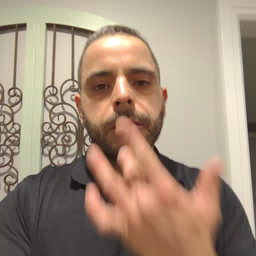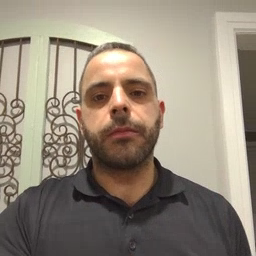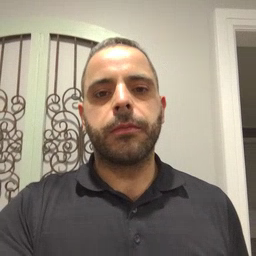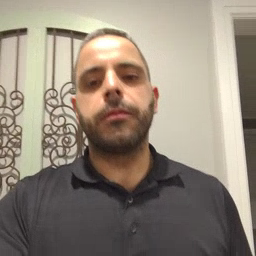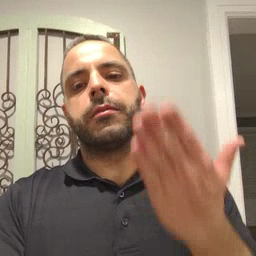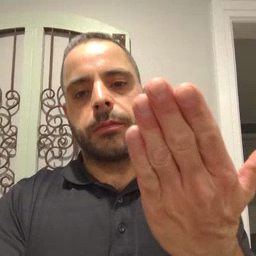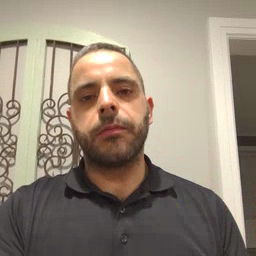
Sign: there